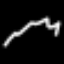
Label: squiggle